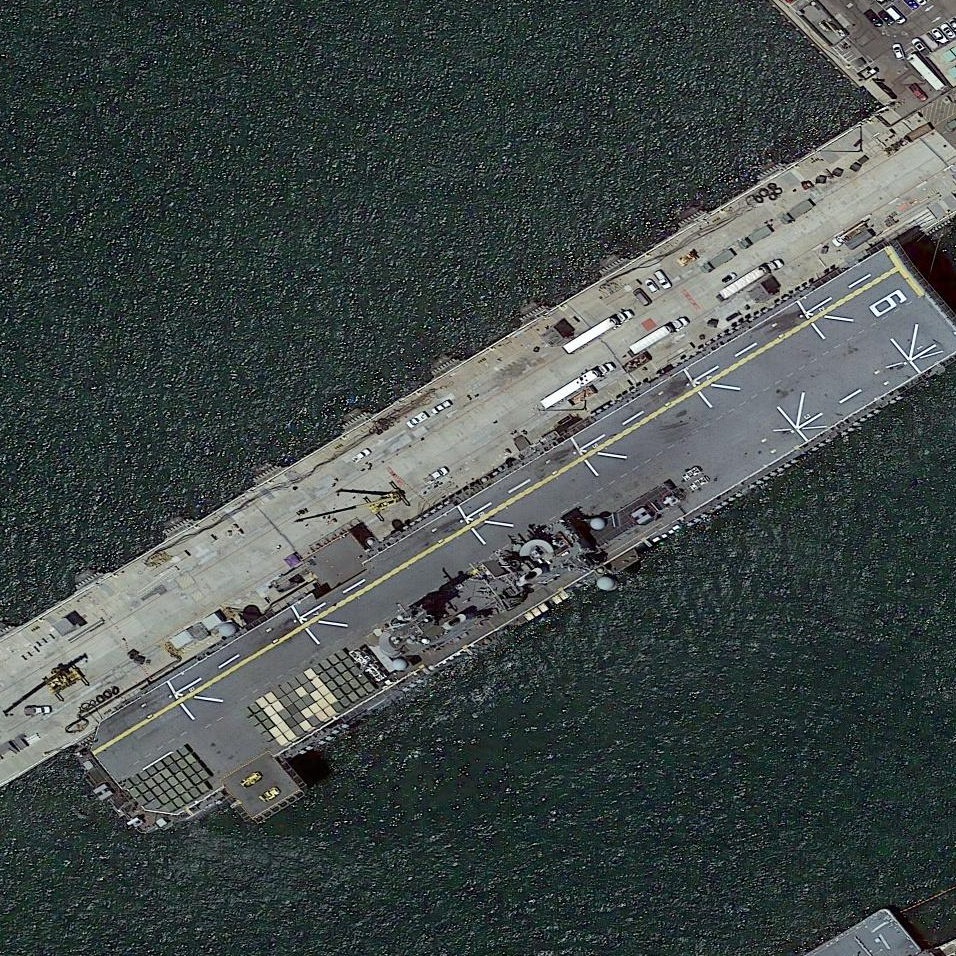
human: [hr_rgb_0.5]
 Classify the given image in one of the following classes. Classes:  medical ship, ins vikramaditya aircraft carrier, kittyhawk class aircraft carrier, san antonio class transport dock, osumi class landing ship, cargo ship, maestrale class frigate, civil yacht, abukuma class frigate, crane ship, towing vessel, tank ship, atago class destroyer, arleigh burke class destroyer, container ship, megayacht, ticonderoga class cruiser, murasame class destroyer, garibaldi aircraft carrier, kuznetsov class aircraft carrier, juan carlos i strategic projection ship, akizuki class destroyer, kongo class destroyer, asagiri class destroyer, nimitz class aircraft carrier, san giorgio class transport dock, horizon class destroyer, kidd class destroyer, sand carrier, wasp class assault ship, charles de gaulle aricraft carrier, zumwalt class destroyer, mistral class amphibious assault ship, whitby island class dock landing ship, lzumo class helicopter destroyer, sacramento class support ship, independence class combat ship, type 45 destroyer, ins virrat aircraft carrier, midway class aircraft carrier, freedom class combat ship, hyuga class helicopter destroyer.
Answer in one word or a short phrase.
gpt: Wasp class assault ship